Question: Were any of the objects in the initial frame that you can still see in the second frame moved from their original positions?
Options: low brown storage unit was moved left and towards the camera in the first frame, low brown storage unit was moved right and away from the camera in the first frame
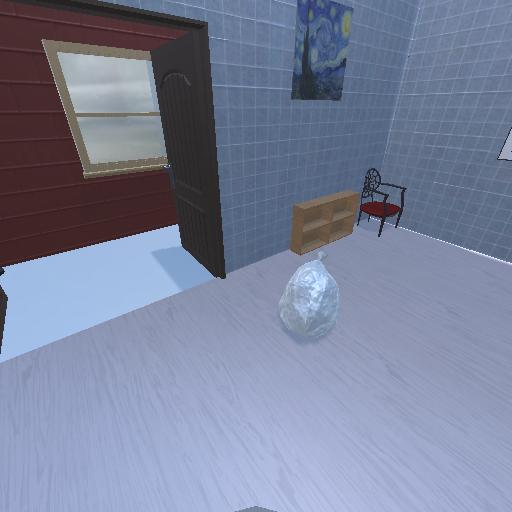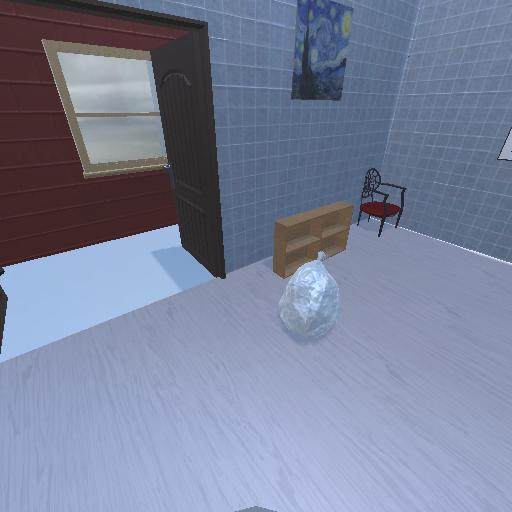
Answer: low brown storage unit was moved left and towards the camera in the first frame